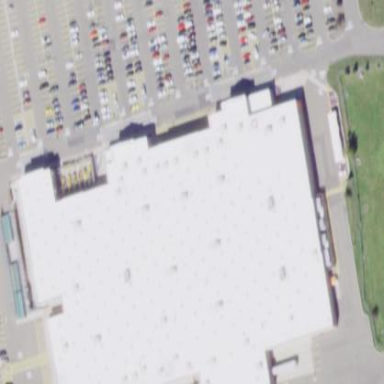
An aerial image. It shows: Retail building housing supermarket.